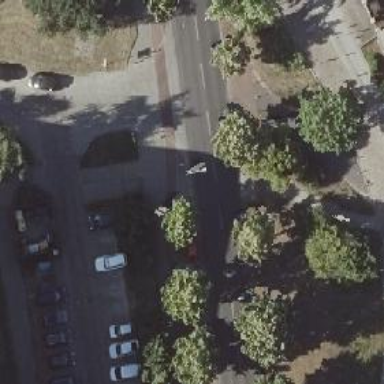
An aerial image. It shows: Unmarked crossing on footway.